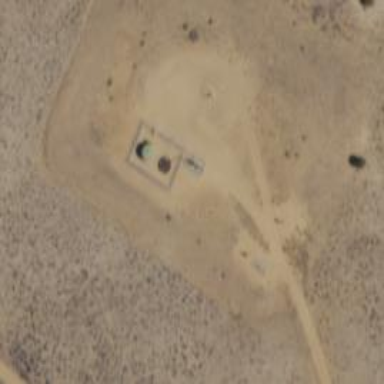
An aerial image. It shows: Storage tank with man-made structure.